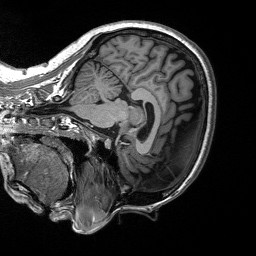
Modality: T1w
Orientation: sagittal
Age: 44
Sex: male
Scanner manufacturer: siemens
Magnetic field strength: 3 T
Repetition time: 2.53 s
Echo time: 0.00219 s